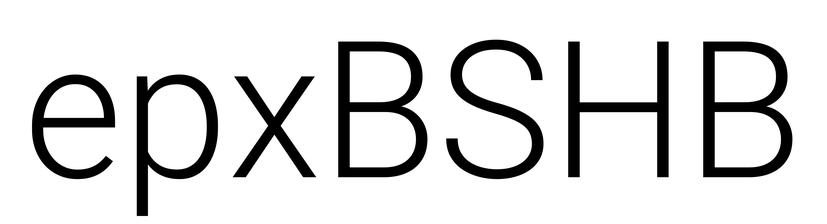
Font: Roboto_Light